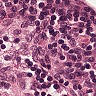
Metastatic tissue present: no